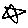
Label: star